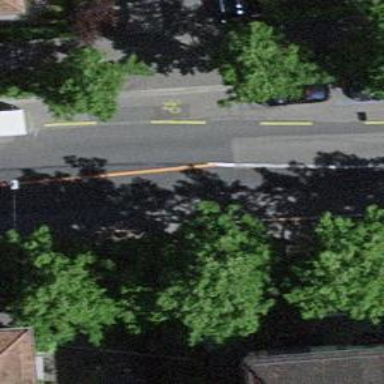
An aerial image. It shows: Secondary road with asphalt surface. There are sidewalks on both sides and designated cycle lane.